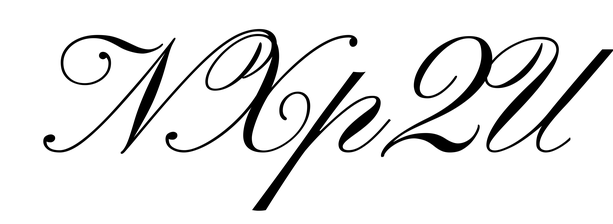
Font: PinyonScript-Regular